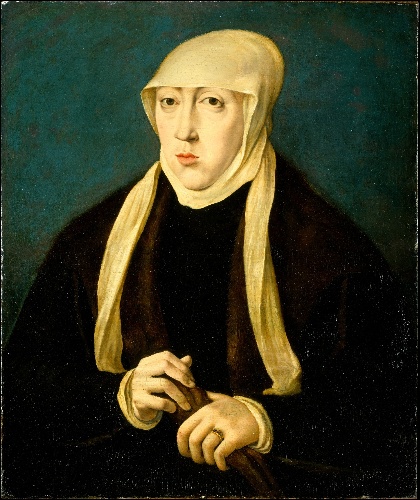
Title: Mary (1505–1558), Queen of Hungary
Artist: Jan Cornelisz Vermeyen
Object type: Painting
Classification: Paintings
Medium: Oil on wood
Dimensions: 21 1/2 x 18 in. (54.6 x 45.7 cm)
Department: European Paintings
Credit line: The Jack and Belle Linsky Collection, 1982
Accession year: 1982
Repository: Metropolitan Museum of Art, New York, NY
Tags: Portraits|Women